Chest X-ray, PA view. Patient: 30 years old, sex M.
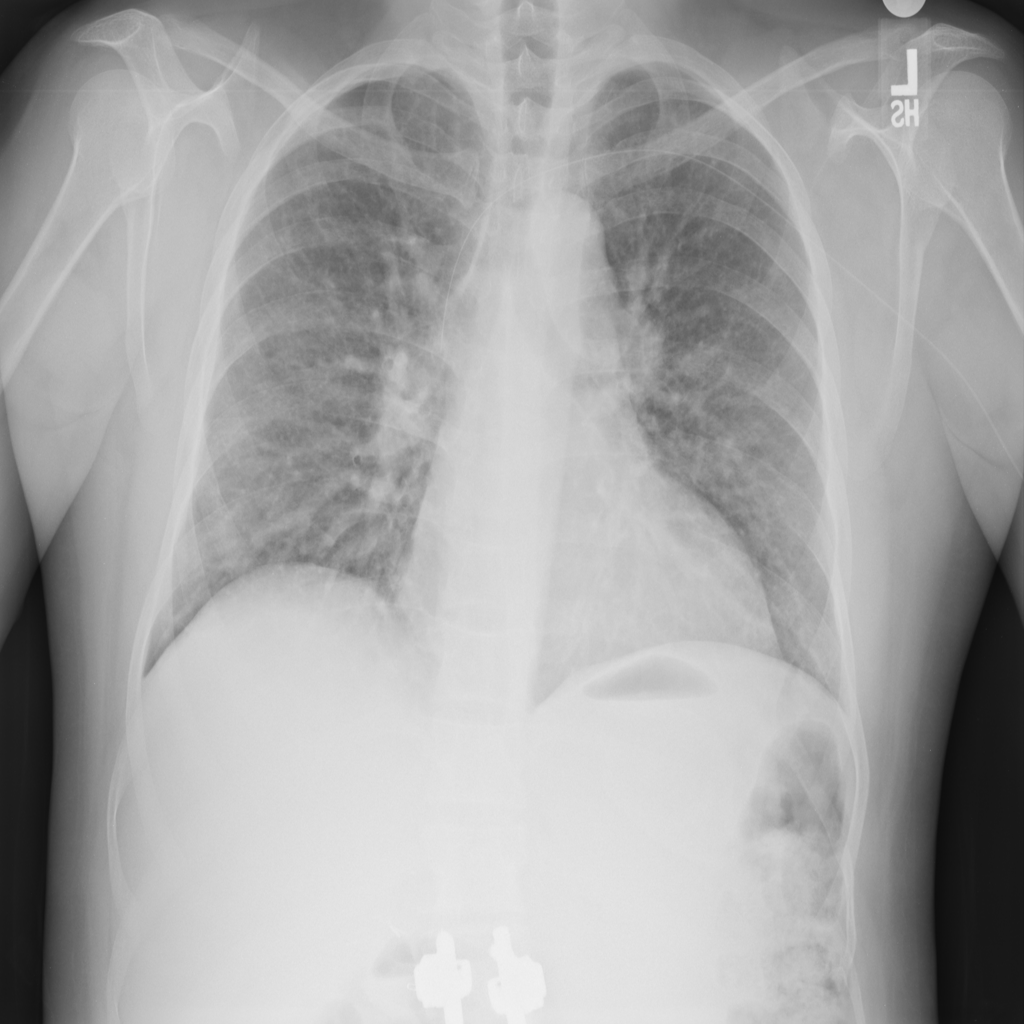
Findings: Cardiomegaly